Field crop: maize
Growth stage: 2
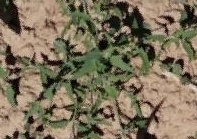
Species: atriplex